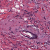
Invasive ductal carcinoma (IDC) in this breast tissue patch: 1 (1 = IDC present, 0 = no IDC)